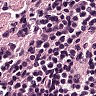
Metastatic tissue present: no